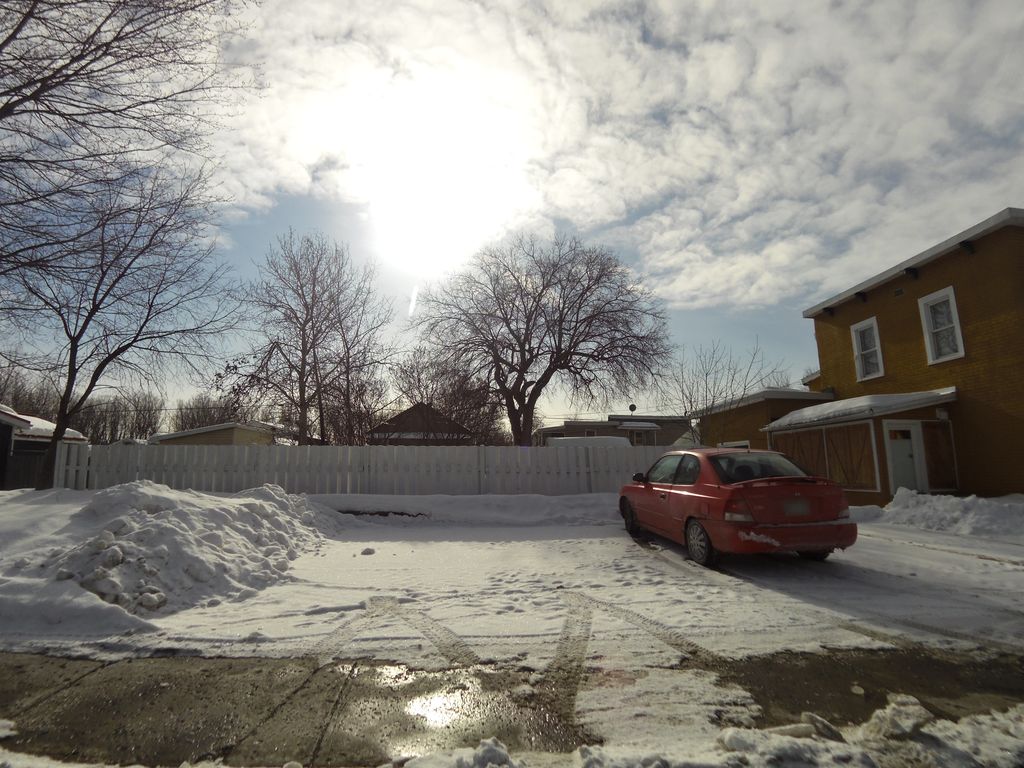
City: ottawa-gatineau